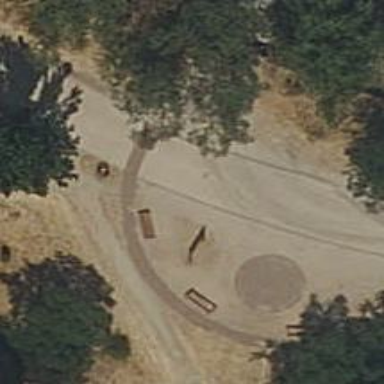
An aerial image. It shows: Bench for seating.